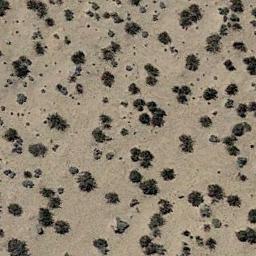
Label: chaparral